Question: I have this ajax code
'''
$(document).ready(function() {
for(var i=0;i<8;i++){
$(".exac").append("<div class='ex' id='eas"+i+"' style='cursor:pointer'><h1 id='h1'></h1></div>");
}
$('.ex').click(function ()
{
var x=$(this).prop("id");
$.ajax({
type: "POST",
contentType: "application/json",
dataType: "json",
url: "/random/random",
success: function(msg){
alert(msg);
if(msg==01101){
//$('.ex').attr('disabled','disabled');
$(".ex").off('click');
$("#hello").append("<button><a href='reset.jsp'>Reset</a></button>");
}
else{
$('<p>'+msg+'</p>').appendTo("#"+x);
$("#"+x).off('click');
}
}
});
});
$('#button').removeAttr('disabled');
});
'''
and this is my controler
'''
class RandomController < ApplicationController
def random
@n = 8
respond_to do |format|
#format.json { render :json => index }
format.json{render :json => ActiveSupport::JSON.encode( @n )}
format.html { redirect_to action: "index" }
end
end
end
'''
I am entering the controller using the ajax option and also I get redirected back to the index page but I am not able to recieve the value of '@n=8' back at the index page.Am I missing some step?
This is the error I get in my console

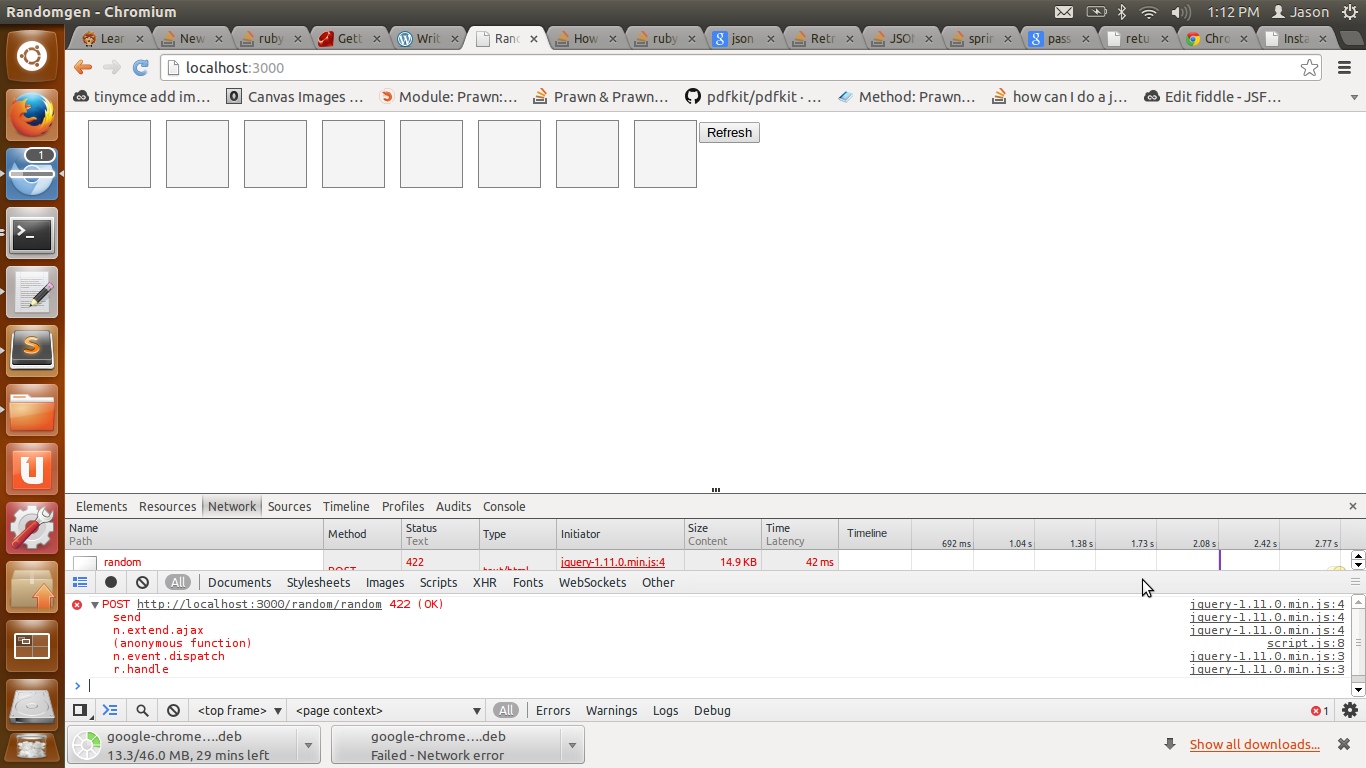
Answer: Answer to my above question
my view
'''
$.ajax({ url: 'random',
type: 'POST',
beforeSend: function(xhr) {xhr.setRequestHeader('X-CSRF-Token', $('meta[name="csrf-token"]').attr('content'))},
data: {user:name},
success: function(response) {
var foo = $.parseJSON(response);
if(foo==1001){
alert("You can select only once");
}
else{
$('<p>'+foo+'</p>').appendTo("#"+x);
$("#"+x).off('click');
}
}
});
'''
In the Controller
I have to just send the response like this
'''
render :text => @r.to_json
'''